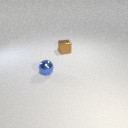
small blue metal sphere in front of small brown metal cube